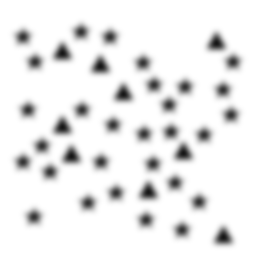
Squares: 0
Triangles: 9
Stars: 29
Total shapes: 38